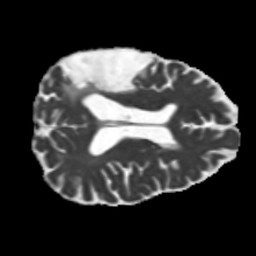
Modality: MD
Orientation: axial
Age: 66
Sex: male
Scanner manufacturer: siemens
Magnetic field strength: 3 T
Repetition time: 5.25 s
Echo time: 0.08 s